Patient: sex M, age 50
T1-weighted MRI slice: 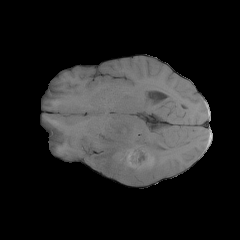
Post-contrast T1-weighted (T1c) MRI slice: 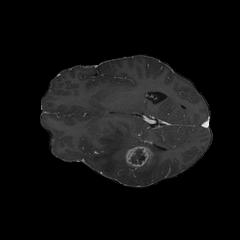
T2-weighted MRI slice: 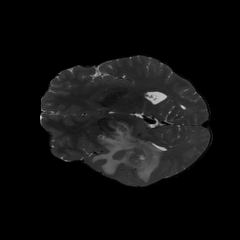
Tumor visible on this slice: yes
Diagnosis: Glioblastoma, IDH-wildtype
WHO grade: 4